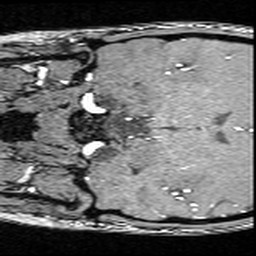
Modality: angio
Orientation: coronal
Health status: ill
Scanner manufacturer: siemens
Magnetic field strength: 3 T
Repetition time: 0.022 s
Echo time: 0.00395 s